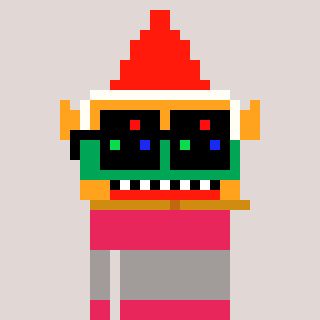
a pixel art character with square black sunglasses, a gnome-shaped head and a redpinkish-colored body on a warm background